Question: Is there any way to create custom Styles drop down in Ckeditor?
Screenshot:

As can be seen in screenshot, I want to be able to create a new dropdown (like Styles dropdown) to contain these yellow and green markers and possibly others that I want.
I have seen docs but they only show how to create custom buttons to add to toolbar but I dont know how to add a custom dropdown with styles to toolbar.
Any help will be greatly appreciated. Thanks for your help
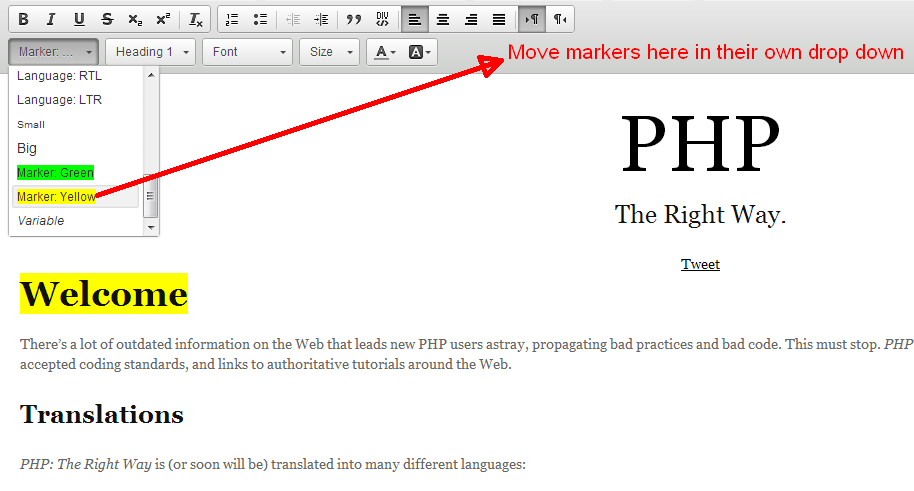
Answer: I believe you will need to create a plugin to make this work. An example can be found here:
<URL>
Additionally there seems to be addOn for CKeditor located here:
<URL>
This addOn adds strings to your content but you may be able to look at the code and figure how to make it add stylings.